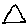
Label: triangle